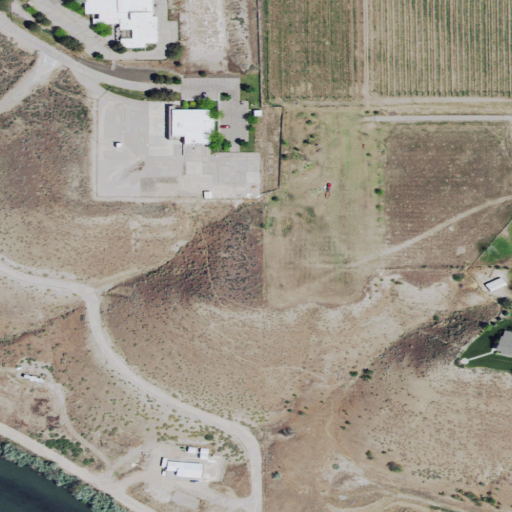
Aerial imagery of cliff(s) in Idaho named Gravelly Point containing grassland, cultivated crops, pasture, shrub, low intensity development, open water, medium intensity development, and open development